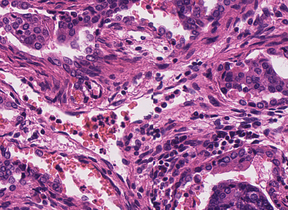
Tumor epithelial tissue: yes
Tumor-associated stroma tissue: yes
Normal tissue: no